Interaction volume radius: 5 \u00c5
Interaction volume height: 30 \u00c5
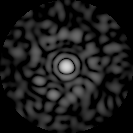
Disorder parameter: 0.8036